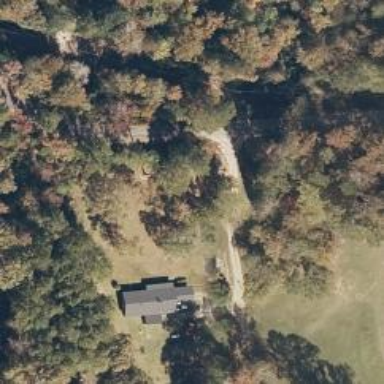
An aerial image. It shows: Driveway leading to service road.